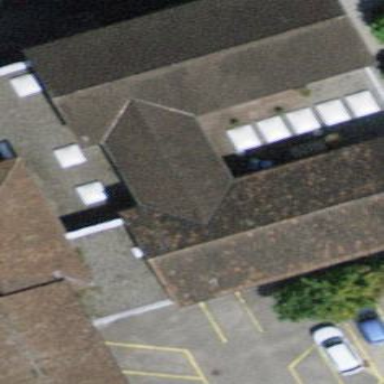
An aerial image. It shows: Building.